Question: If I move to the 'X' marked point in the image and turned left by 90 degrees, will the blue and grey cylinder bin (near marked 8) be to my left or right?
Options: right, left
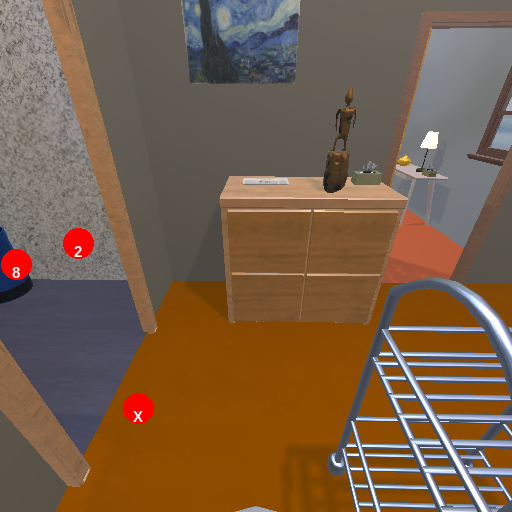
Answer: right